Field crop: tomato
Growth stage: 2
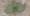
Species: solanum